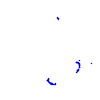
Particle: kaon